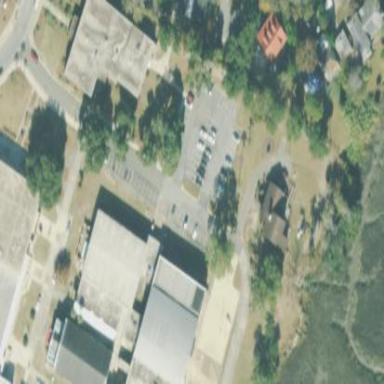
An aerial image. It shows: Street-side parking area.